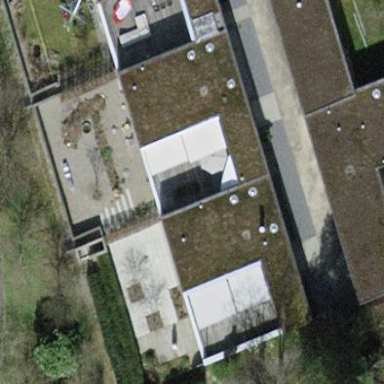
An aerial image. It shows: Building with flat roof.